Aerial crown-view tile of a tropical tree (Barro Colorado Island, Panama), acquired 20241216:
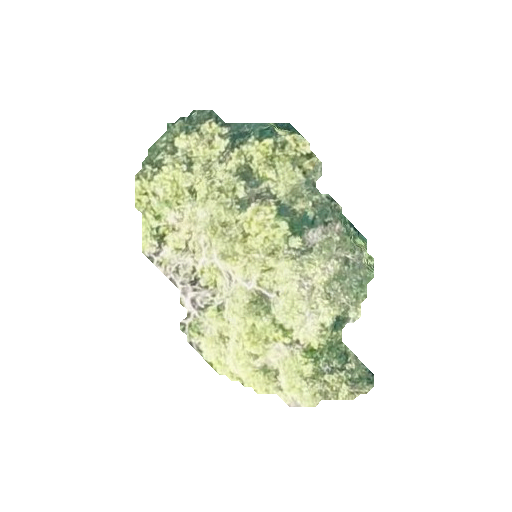
Species: Terminalia amazonia
GBIF accepted scientific name: Terminalia amazonica
Crown area: 70.564 m²